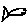
Label: fish